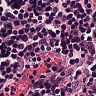
Metastatic tissue present: no